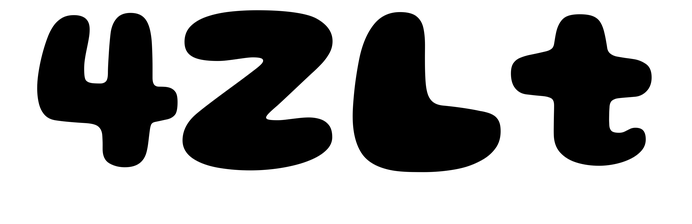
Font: Gluten_ExtraBold